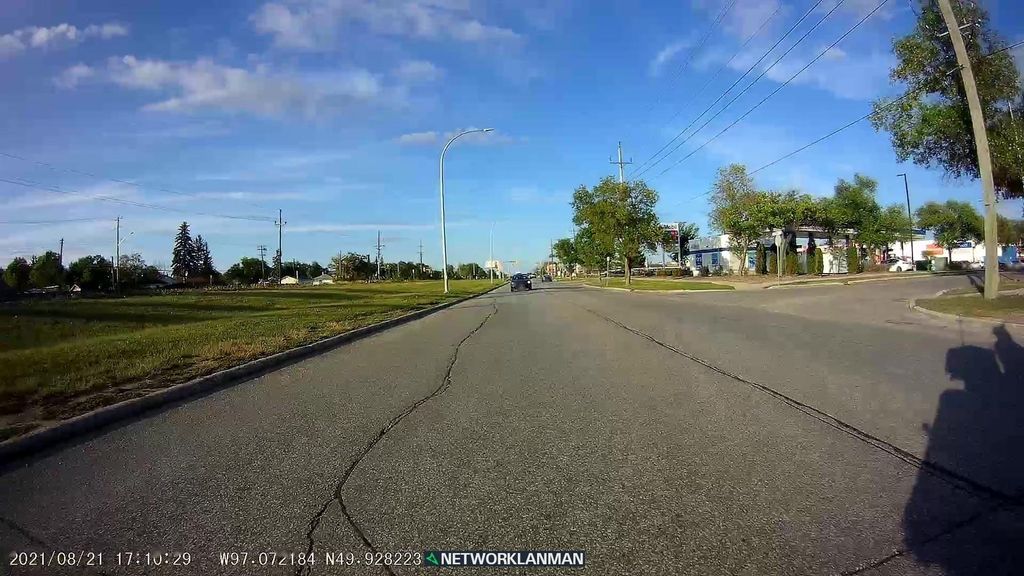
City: winnipeg